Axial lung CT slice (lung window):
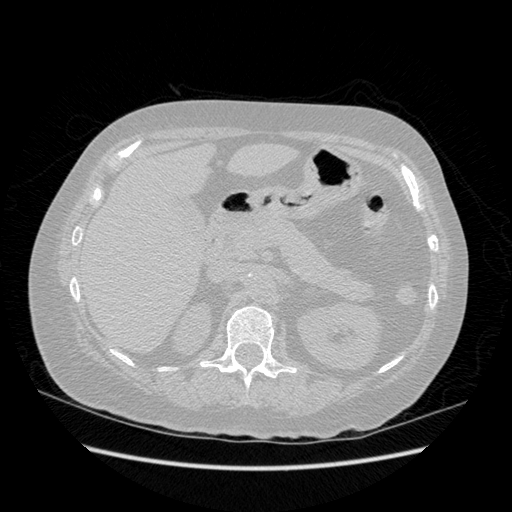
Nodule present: no